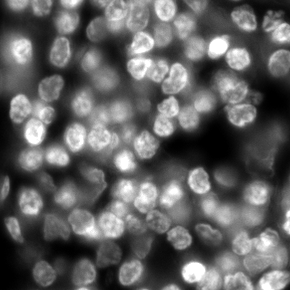
Tissue sample: colon
Magnification: 10.0x
Cell type: T cells
Senescence state: normal